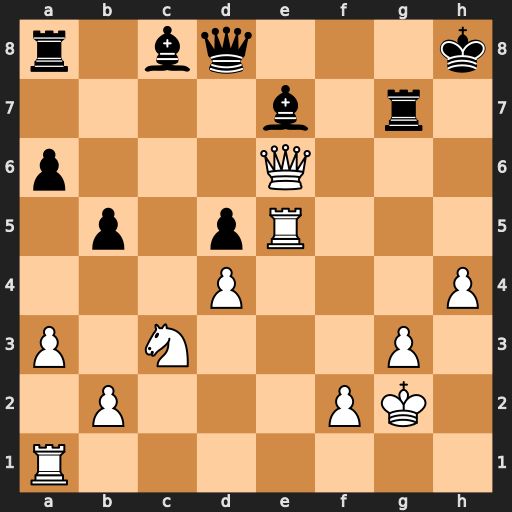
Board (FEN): r1bq3k/4b1r1/p3Q3/1p1pR3/3P3P/P1N3P1/1P3PK1/R7
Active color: w
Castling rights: -
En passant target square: -
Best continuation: Rh5+ Rh7 Rxh7+ Kxh7 Qf7+